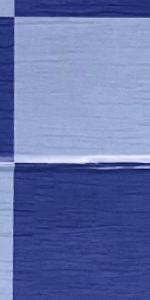
Label: Empty